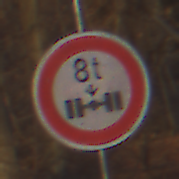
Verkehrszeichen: TatsaechlicheAchslast
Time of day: SunriseSunset
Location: Outdoor (Nature)
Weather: Clear
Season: Autumn
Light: Natural